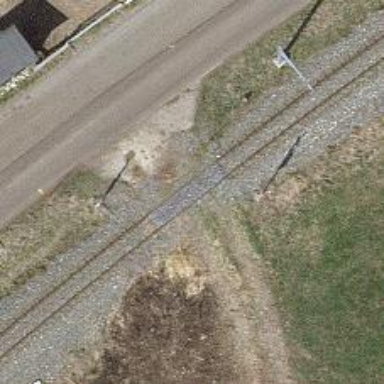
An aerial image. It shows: Track with grade 1 quality.